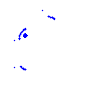
Particle: pion